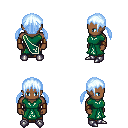
a pixel art fantasy rpg character, male body template, human, dark skin, sash dress, robe skirt, white cyan twin-tailed hairstyle, leather bracers, metal boots, four views (front, back, left, right), 2x2 character sprite sheet, small pixel art, hard edges, no anti-aliasing